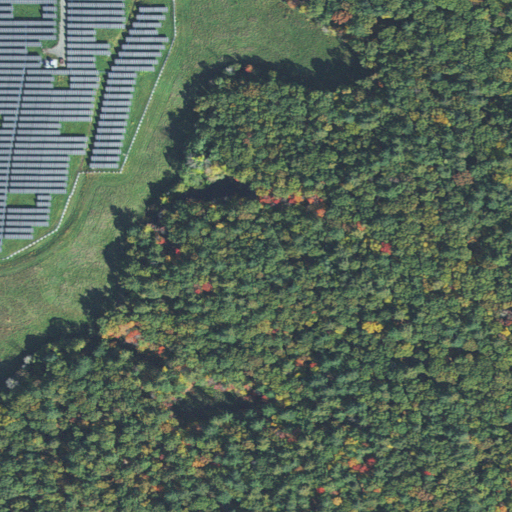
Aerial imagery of mountain in Massachusetts named Burnt Hill containing mixed forest, pasture, deciduous forest, evergreen forest, woody wetlands, and barren land